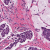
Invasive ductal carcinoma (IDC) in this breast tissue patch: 0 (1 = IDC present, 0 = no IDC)